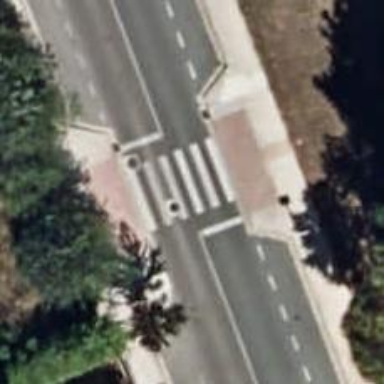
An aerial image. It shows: Uncontrolled crossing on the road.